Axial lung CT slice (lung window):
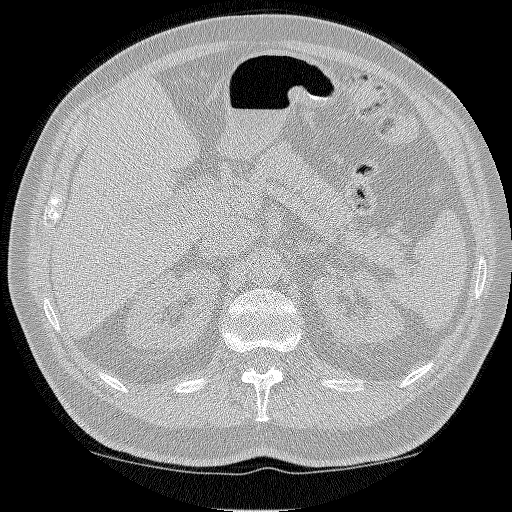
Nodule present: no